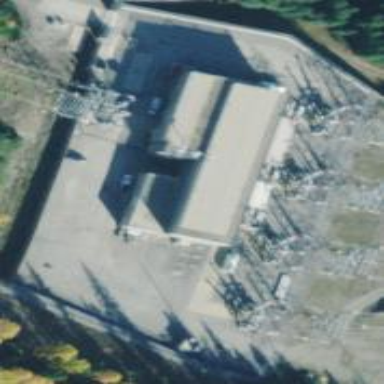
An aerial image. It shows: Fence surrounds transmission level power substation.